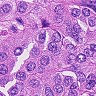
Metastatic tissue present: yes